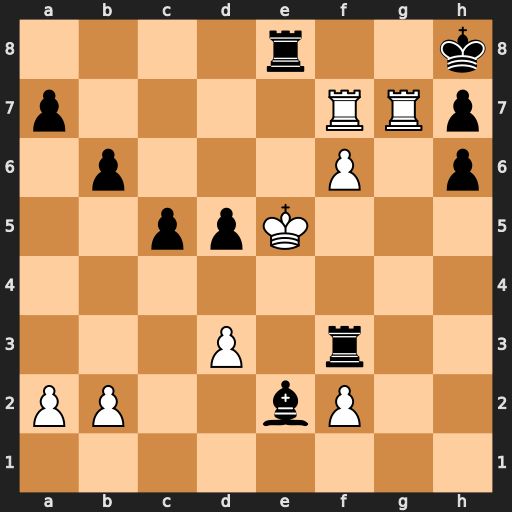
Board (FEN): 4r2k/p4RRp/1p3P1p/2ppK3/8/3P1r2/PP2bP2/8
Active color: w
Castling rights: -
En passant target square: -
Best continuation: Re7 Rxe7+ Rxe7 Kg8 Ke6 Rxf6+ Kxf6